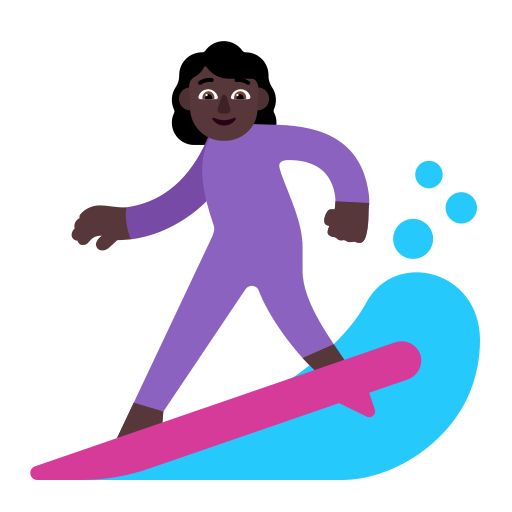
woman surfing flat dark